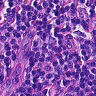
Metastatic tissue present: no